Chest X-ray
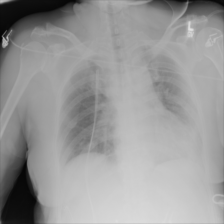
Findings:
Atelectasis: positive
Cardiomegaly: negative
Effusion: negative
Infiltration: positive
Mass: negative
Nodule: negative
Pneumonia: negative
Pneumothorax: negative
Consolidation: negative
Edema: negative
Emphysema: negative
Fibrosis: negative
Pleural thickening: negative
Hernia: negative